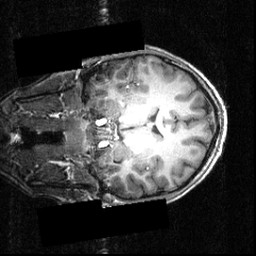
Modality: T1w
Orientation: coronal
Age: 16
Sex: male
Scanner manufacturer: siemens
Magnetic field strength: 3.951 T
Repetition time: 1.5 s
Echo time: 0.00335 s